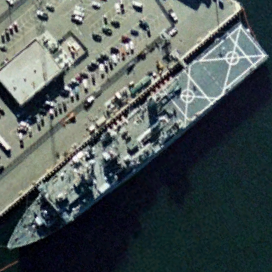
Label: combat